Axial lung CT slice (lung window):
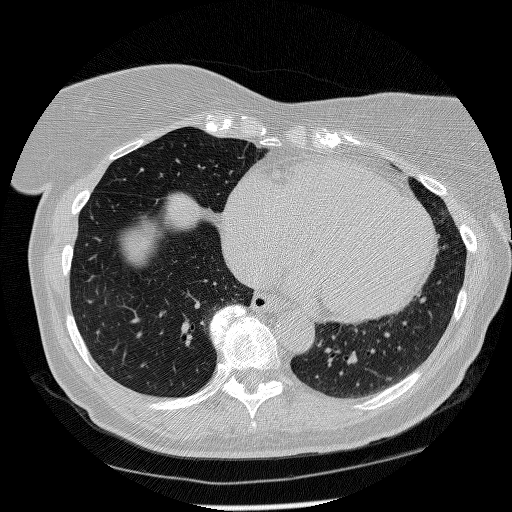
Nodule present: no